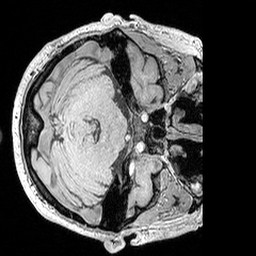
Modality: MP2RAGE
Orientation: axial
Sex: male
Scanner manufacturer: siemens
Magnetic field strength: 3 T
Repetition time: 5 s
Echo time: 0.00292 s